Question: Naming convention rules does not seem to properly work when the default regular expression is overridden (Python)

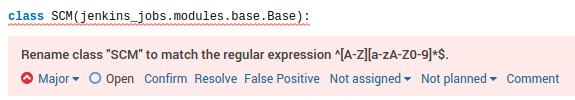
Answer: I can't reproduce this problem. The only idea is that you have put by mistake a whitespace in the beginning of regular expression " ^[A-Z]...".